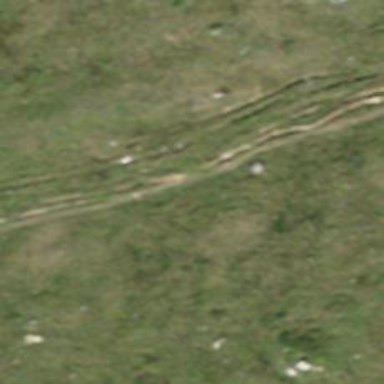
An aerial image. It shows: Path.